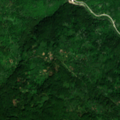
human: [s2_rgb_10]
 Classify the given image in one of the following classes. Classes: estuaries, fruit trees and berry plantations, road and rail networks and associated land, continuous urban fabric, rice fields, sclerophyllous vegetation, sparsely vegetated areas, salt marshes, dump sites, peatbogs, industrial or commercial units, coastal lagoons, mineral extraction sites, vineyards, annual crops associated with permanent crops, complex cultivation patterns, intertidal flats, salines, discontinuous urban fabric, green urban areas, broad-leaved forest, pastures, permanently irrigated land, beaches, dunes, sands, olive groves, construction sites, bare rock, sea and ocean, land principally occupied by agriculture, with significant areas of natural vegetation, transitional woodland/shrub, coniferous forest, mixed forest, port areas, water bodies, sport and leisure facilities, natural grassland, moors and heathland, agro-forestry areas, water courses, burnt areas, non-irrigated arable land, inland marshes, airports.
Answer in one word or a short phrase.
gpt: land principally occupied by agriculture, with significant areas of natural vegetation, broad-leaved forest, transitional woodland/shrub